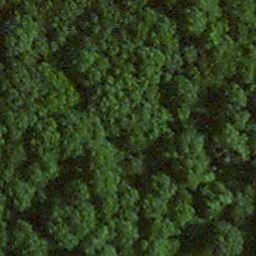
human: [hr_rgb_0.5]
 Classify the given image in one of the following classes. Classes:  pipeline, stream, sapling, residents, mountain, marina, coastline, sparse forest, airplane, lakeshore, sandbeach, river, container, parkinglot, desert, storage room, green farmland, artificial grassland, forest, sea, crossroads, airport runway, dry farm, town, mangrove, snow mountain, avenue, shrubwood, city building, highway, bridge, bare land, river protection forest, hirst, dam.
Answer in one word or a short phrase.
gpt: forest